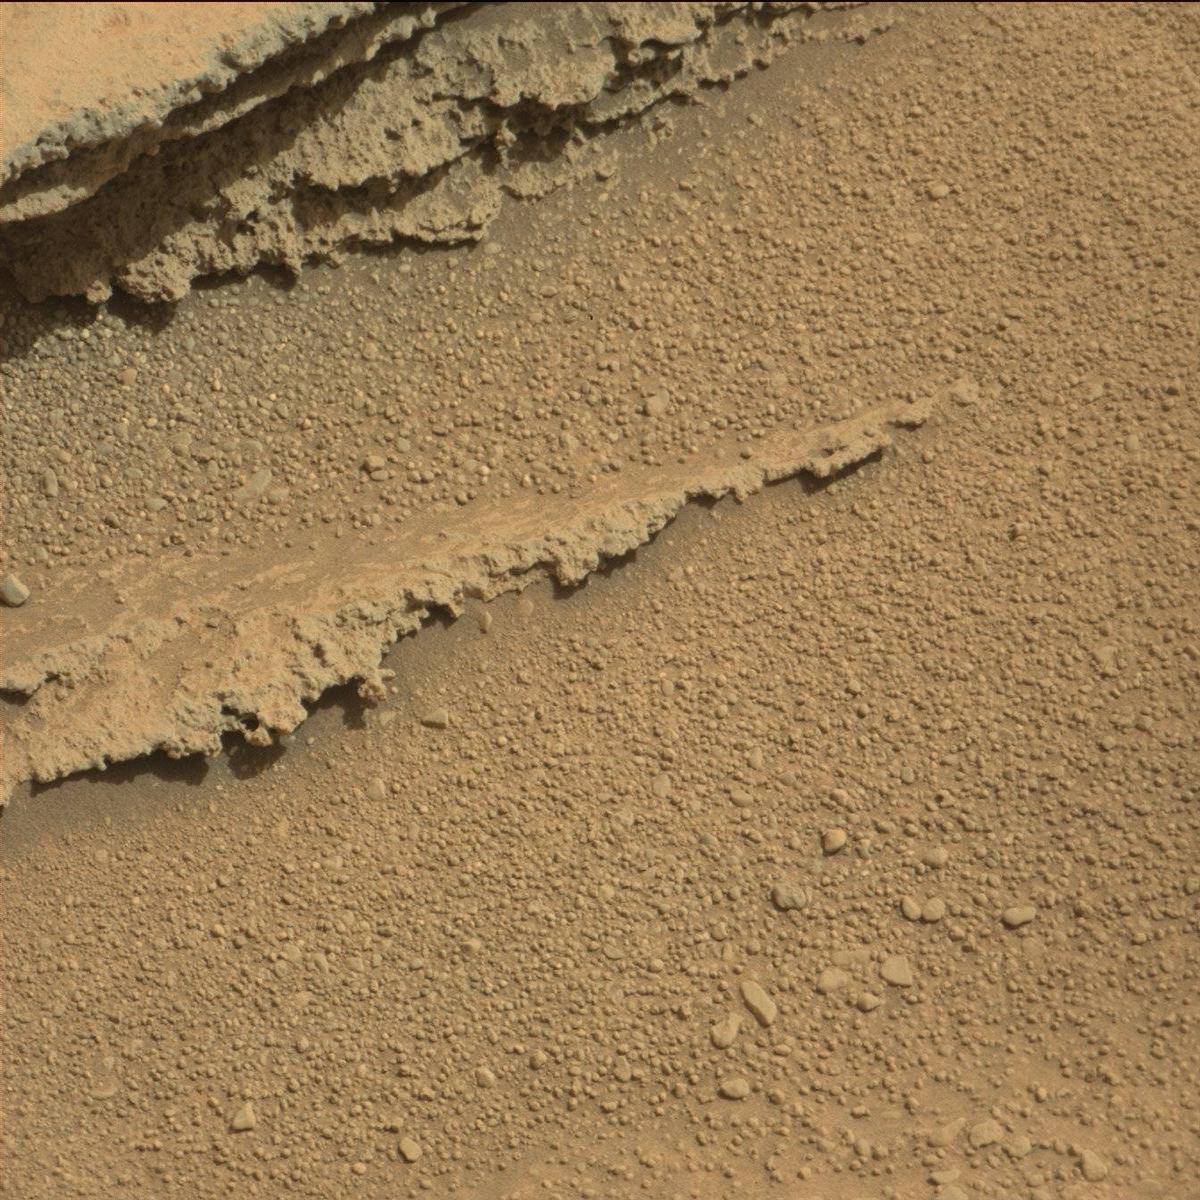
Terrain classes present: Bedrock, Rock, Sand / Soil